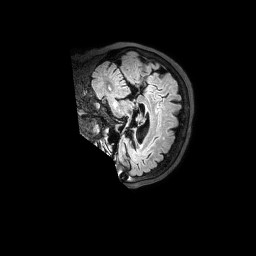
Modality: FLAIR
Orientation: sagittal
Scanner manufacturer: philips
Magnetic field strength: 3 T
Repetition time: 4.8 s
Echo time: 0.2858 s